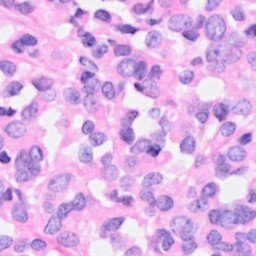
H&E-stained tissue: Breast